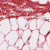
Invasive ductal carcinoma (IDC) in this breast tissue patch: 0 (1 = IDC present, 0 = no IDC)